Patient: sex M, age 72
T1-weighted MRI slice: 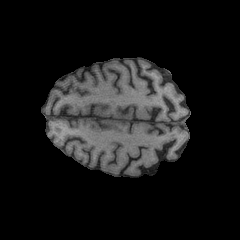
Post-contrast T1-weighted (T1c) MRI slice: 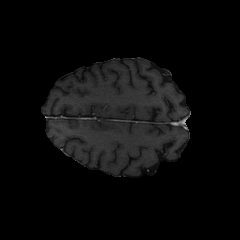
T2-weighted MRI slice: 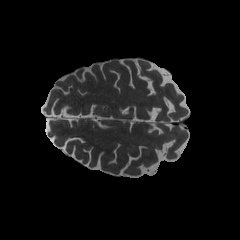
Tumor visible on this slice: no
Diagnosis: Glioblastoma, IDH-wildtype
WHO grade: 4